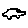
Label: car